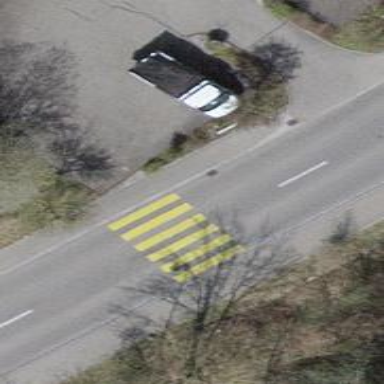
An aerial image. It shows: Unmarked road crossing.